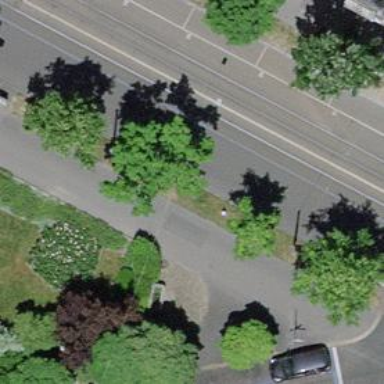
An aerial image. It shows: Avenue of trees.